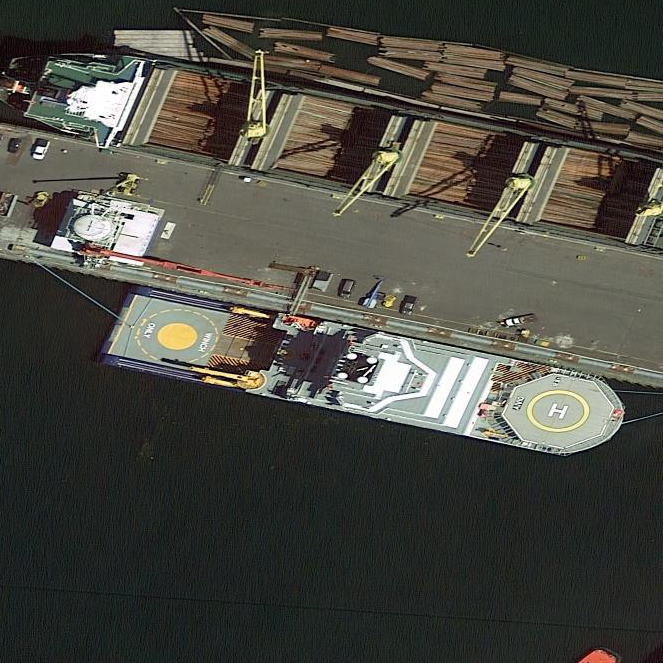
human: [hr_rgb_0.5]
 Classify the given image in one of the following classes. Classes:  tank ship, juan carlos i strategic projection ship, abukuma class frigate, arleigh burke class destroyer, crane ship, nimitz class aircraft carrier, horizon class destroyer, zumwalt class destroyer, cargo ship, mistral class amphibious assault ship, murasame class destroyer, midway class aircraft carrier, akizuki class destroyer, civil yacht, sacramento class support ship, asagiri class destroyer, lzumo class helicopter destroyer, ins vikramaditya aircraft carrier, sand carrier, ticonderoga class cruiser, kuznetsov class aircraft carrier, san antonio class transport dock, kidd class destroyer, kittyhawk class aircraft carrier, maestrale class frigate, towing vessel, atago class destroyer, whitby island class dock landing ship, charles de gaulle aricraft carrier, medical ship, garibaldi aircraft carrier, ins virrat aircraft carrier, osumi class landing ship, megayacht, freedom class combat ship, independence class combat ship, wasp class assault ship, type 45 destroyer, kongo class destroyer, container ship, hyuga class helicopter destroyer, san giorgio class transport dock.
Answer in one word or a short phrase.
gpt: Cargo ship